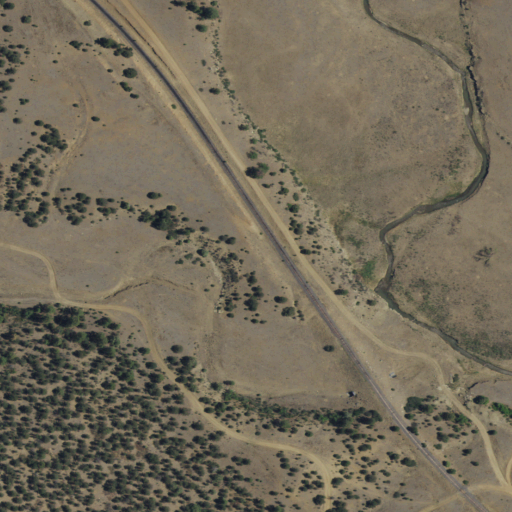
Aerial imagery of valley in New Mexico named Bracket Canyon containing shrub, grassland, evergreen forest, and woody wetlands